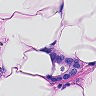
Metastatic tissue present: yes